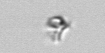
Label: detritus